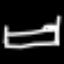
Label: bed